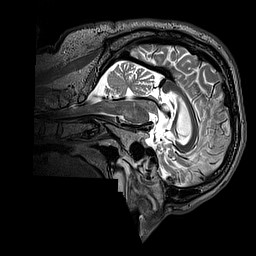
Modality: T2w
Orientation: sagittal
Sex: male
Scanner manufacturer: siemens
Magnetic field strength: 3 T
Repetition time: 3.2 s
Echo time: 0.409 s